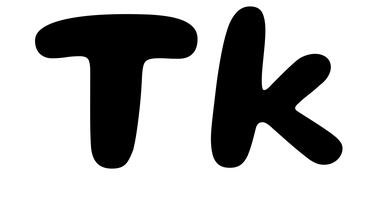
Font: Gluten_SemiBold